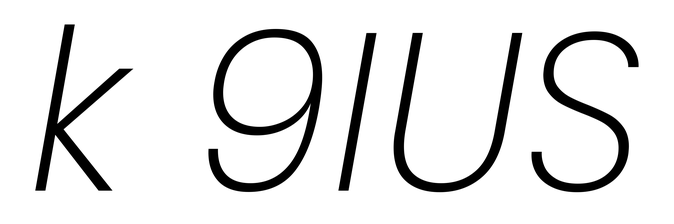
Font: Poppins-ExtraLightItalic